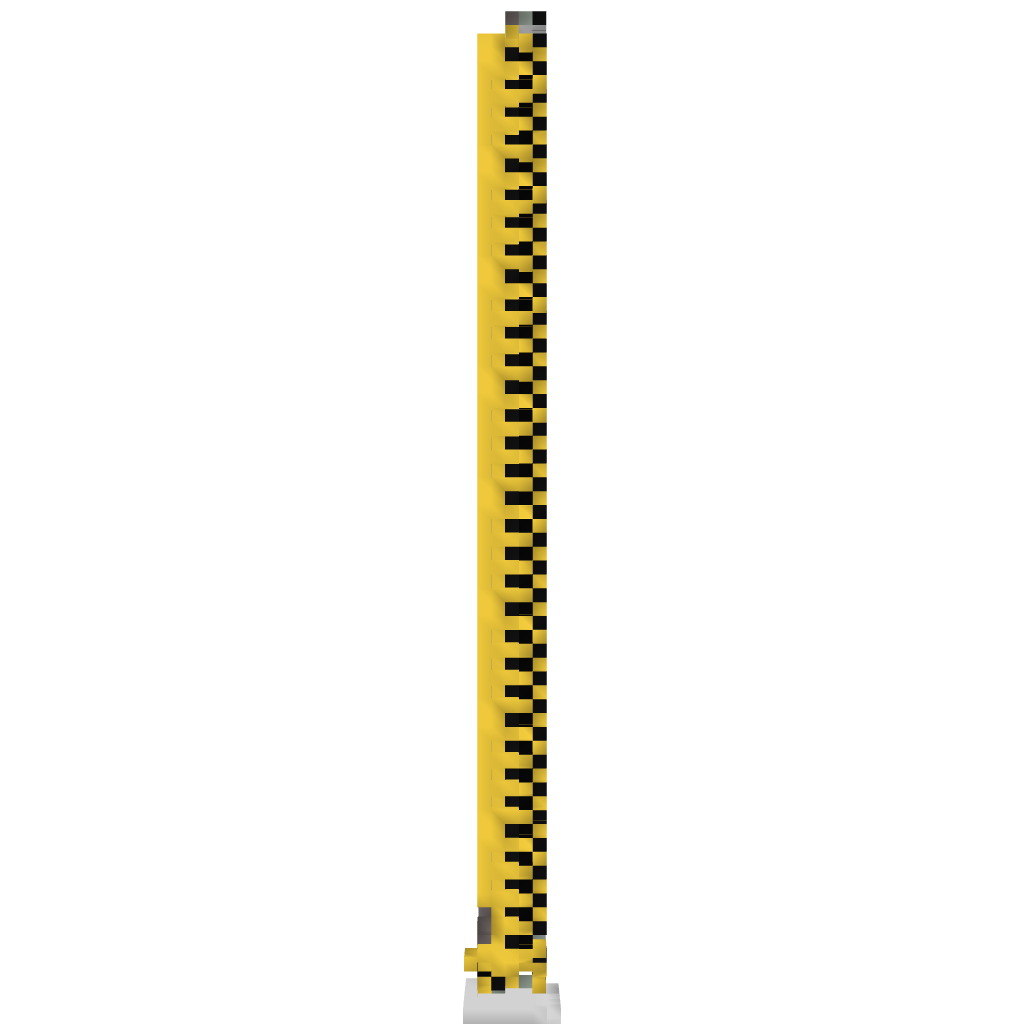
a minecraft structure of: Sky elevator